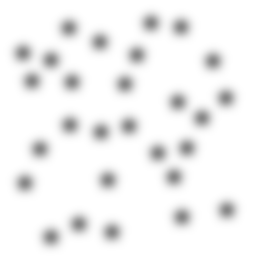
Squares: 0
Triangles: 0
Stars: 28
Total shapes: 28